Aerial crown-view tile of a tropical tree (Barro Colorado Island, Panama), acquired 20241014:
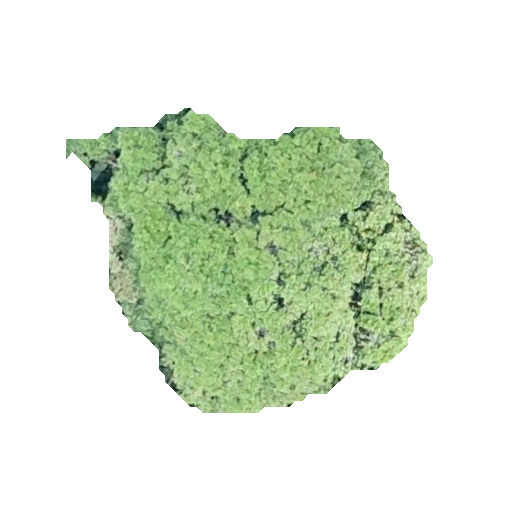
Species: Alseis blackiana
GBIF accepted scientific name: Alseis blackiana
Crown area: 117.901 m²